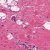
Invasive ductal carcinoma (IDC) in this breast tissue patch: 0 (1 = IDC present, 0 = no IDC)